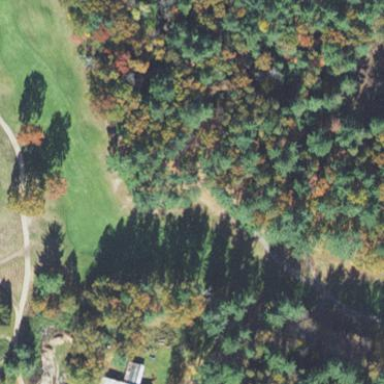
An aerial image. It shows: Grassy area designated as golf fairway.